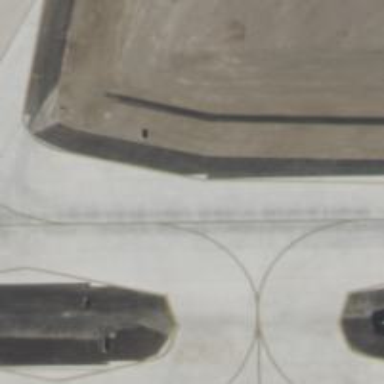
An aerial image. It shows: Image of taxiway at airport.